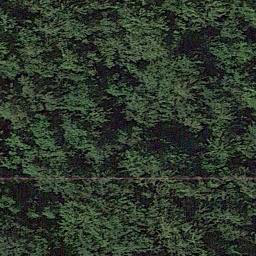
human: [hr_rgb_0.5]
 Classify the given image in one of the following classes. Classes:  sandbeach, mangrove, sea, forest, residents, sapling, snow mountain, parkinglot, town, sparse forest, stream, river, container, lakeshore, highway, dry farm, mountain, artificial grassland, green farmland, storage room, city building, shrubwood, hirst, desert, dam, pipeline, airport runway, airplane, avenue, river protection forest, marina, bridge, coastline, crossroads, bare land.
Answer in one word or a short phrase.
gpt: forest